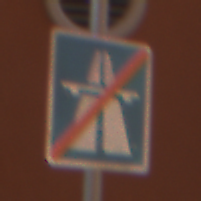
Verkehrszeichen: EndeAutbahn
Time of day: MorningAfternoon
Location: Outdoor (Urban)
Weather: Clear
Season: NotSpecified
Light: Natural